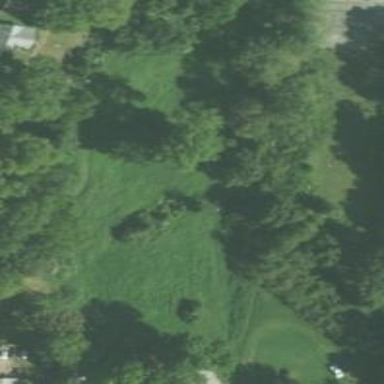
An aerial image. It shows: Beautiful meadow.